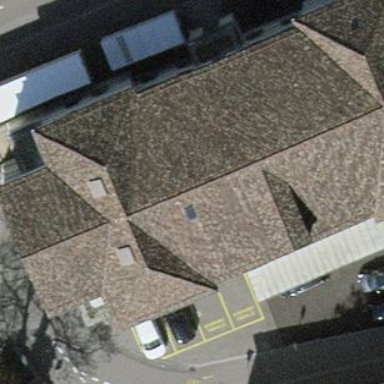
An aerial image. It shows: Theater building.